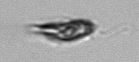
Label: Euglena